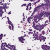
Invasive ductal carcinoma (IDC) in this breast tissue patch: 1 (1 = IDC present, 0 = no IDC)